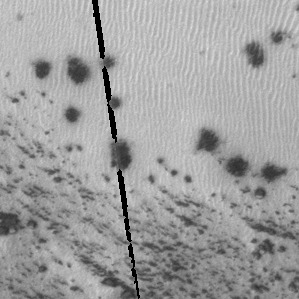
Label: frost